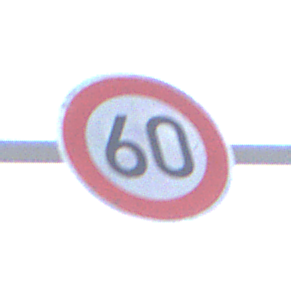
Verkehrszeichen: Geschwindigkeit60
Umgebung: Outdoor, RoadRail
Tageszeit: SunriseSunset
Wetter: PartlyCloudy
Licht: Natural
Jahreszeit: NotSpecified
Kontrast: LowContrast